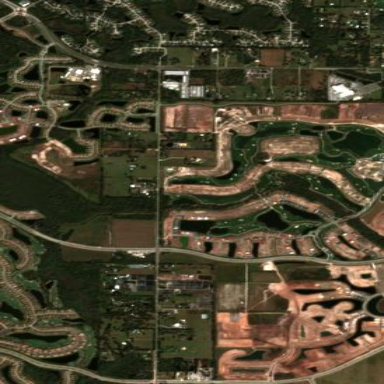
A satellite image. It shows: Golf course surrounded by greenery.